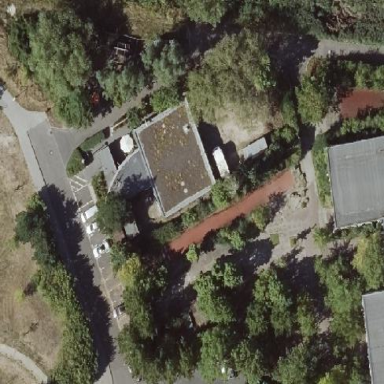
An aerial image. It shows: Public building.